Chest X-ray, AP view. Patient: 28 years old, sex M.
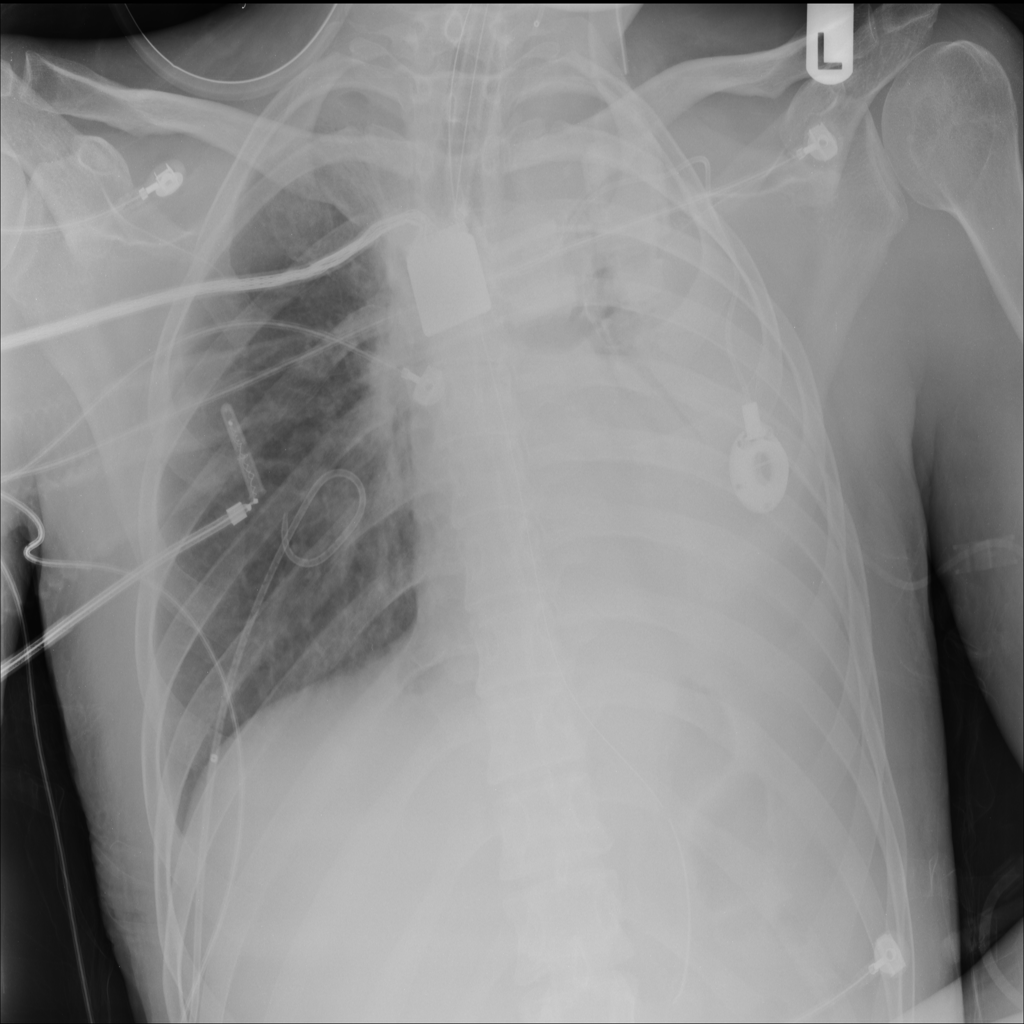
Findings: Atelectasis, Consolidation, Effusion, Mass